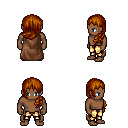
a pixel art fantasy rpg character, male body template, human, dark skin, brown cape, gold greaves, brunette left-swept hairstyle, four views (front, back, left, right), 2x2 character sprite sheet, small pixel art, hard edges, no anti-aliasing